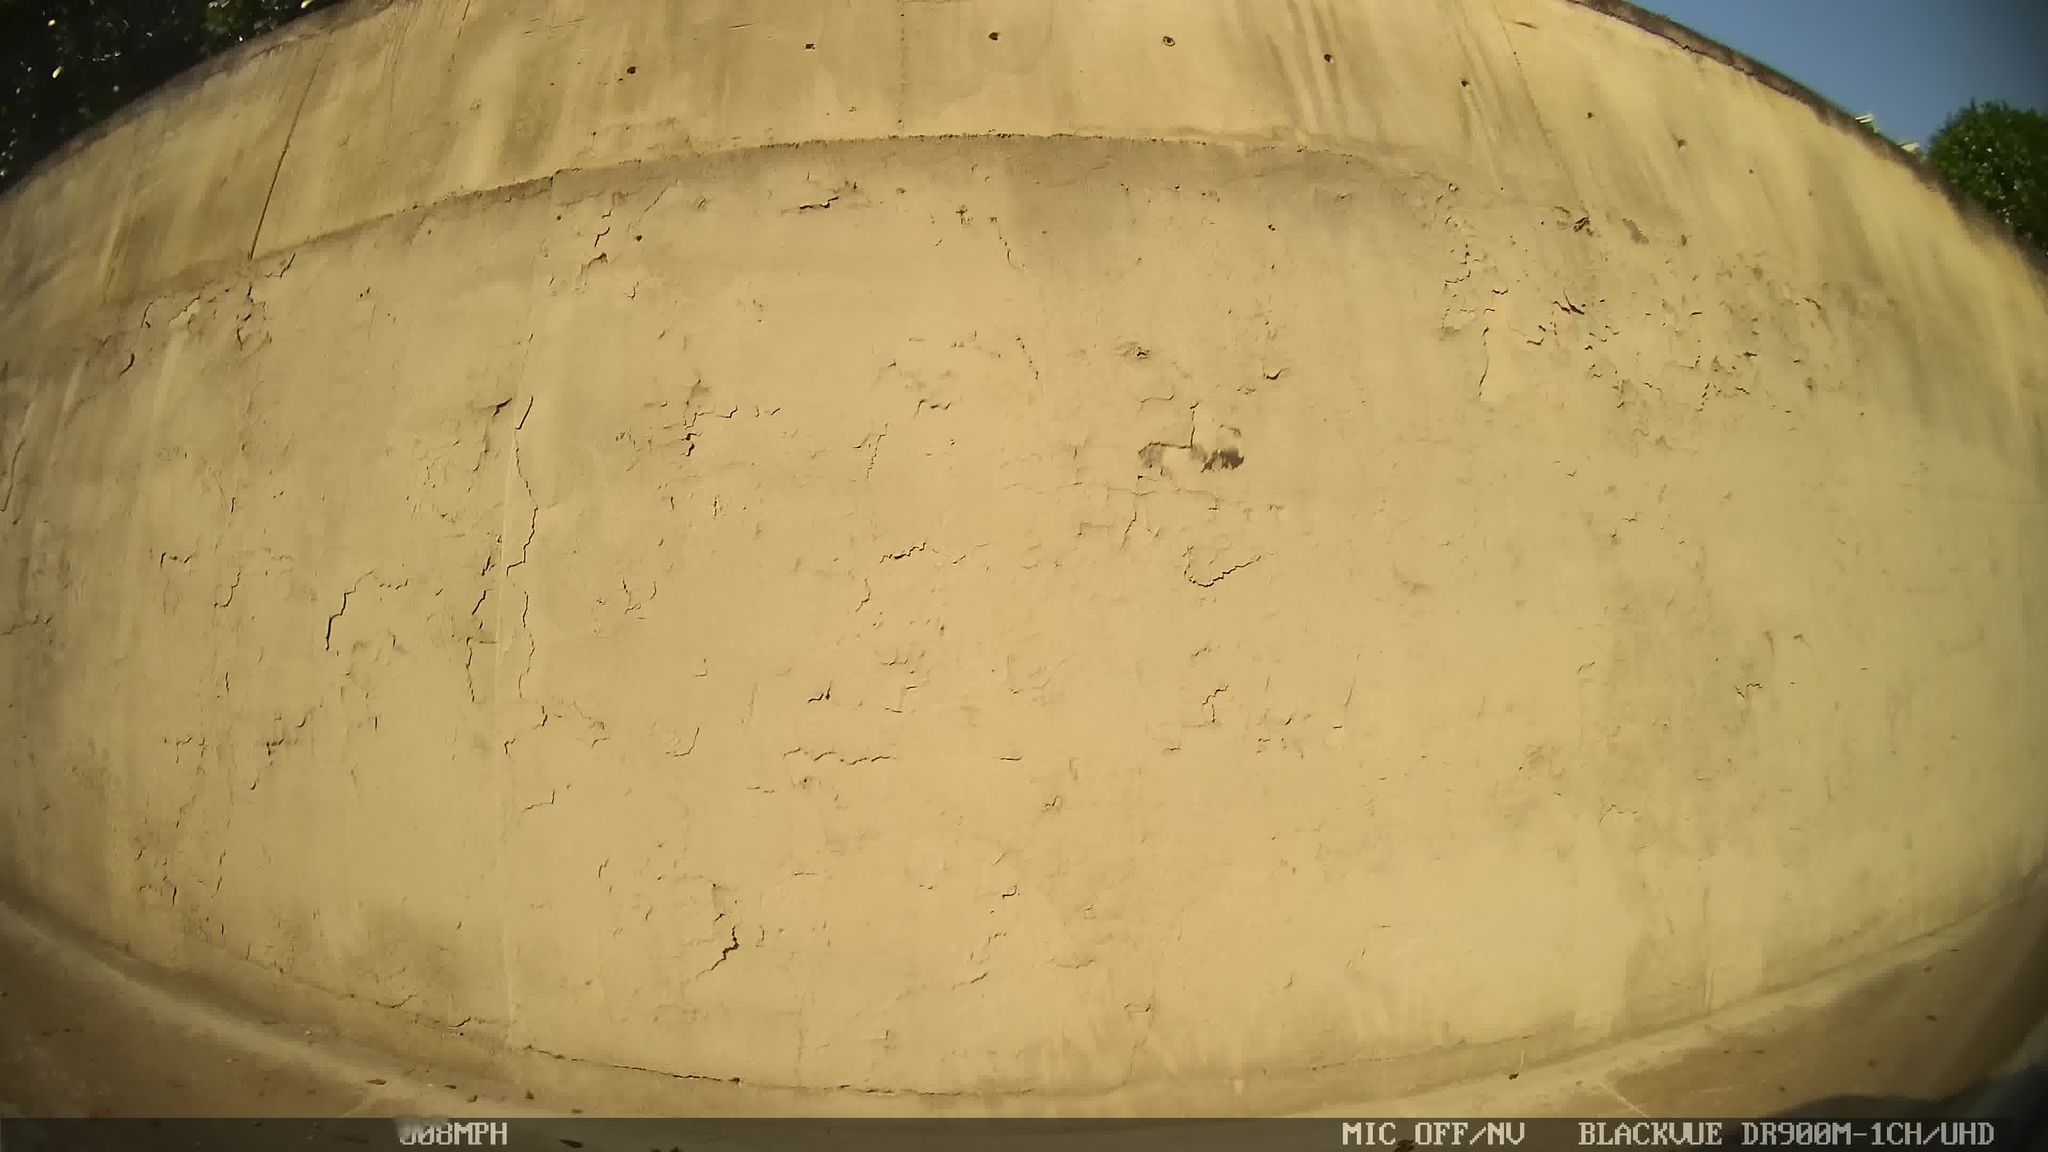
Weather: snowy
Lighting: day
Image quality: slightly poor
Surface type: driving surface
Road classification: footway, residential
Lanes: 2
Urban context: urban centre
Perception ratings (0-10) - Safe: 1.58, Lively: 2.25, Beautiful: 1.87, Boring: 1.54, Depressing: 2.03, Wealthy: 1.37